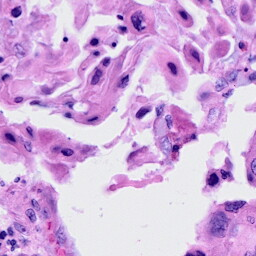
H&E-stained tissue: Cervix